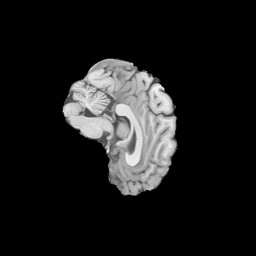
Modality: T1w
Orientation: sagittal